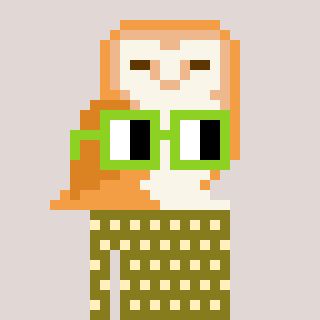
a pixel art character with square light green glasses, a owl-shaped head and a gunk-colored body on a warm background